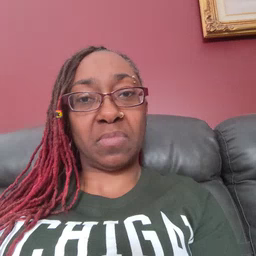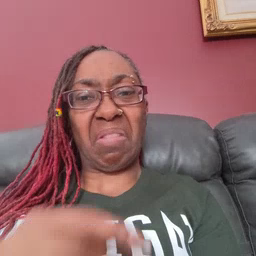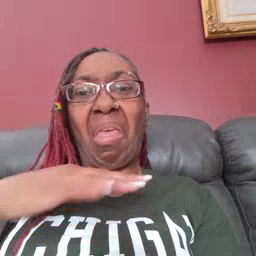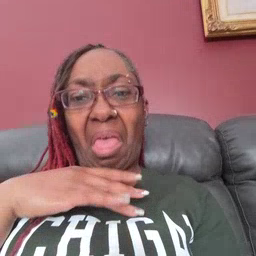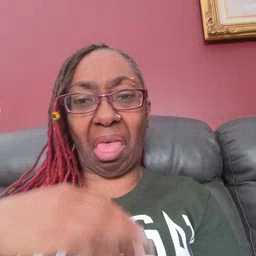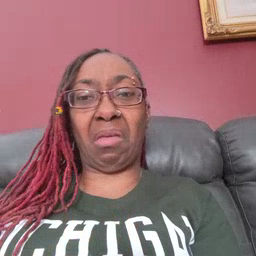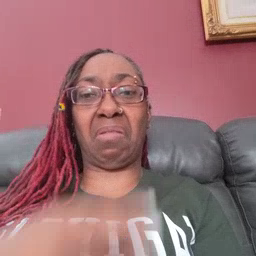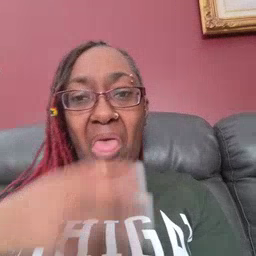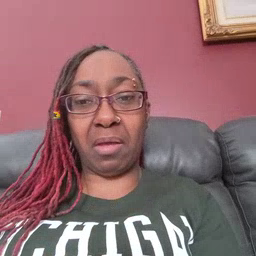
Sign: yucky